Field crop: maize
Growth stage: 2
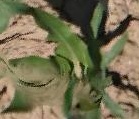
Species: maize